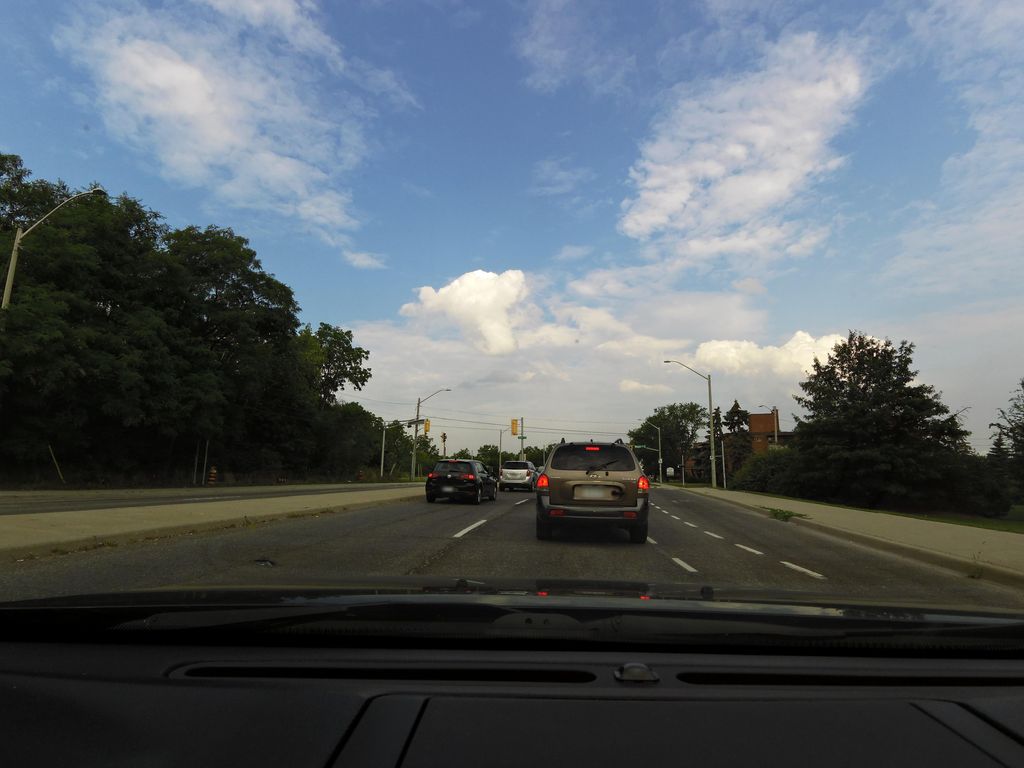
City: hamilton